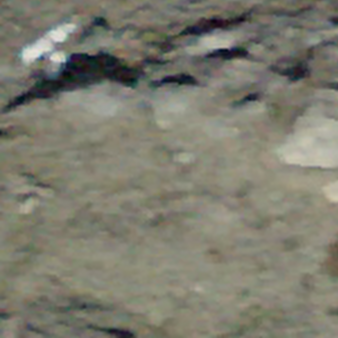
Label: other